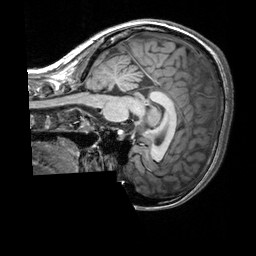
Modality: T1w
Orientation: sagittal
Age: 24
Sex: female
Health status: healthy
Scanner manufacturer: siemens
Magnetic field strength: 3 T
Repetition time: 2.3 s
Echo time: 0.00303 s